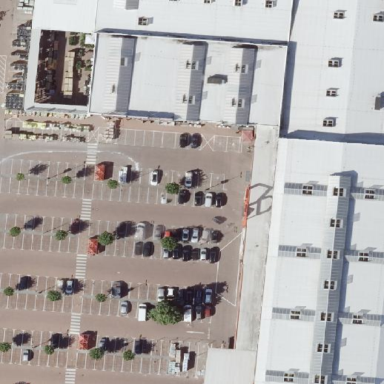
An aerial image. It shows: Retail area.